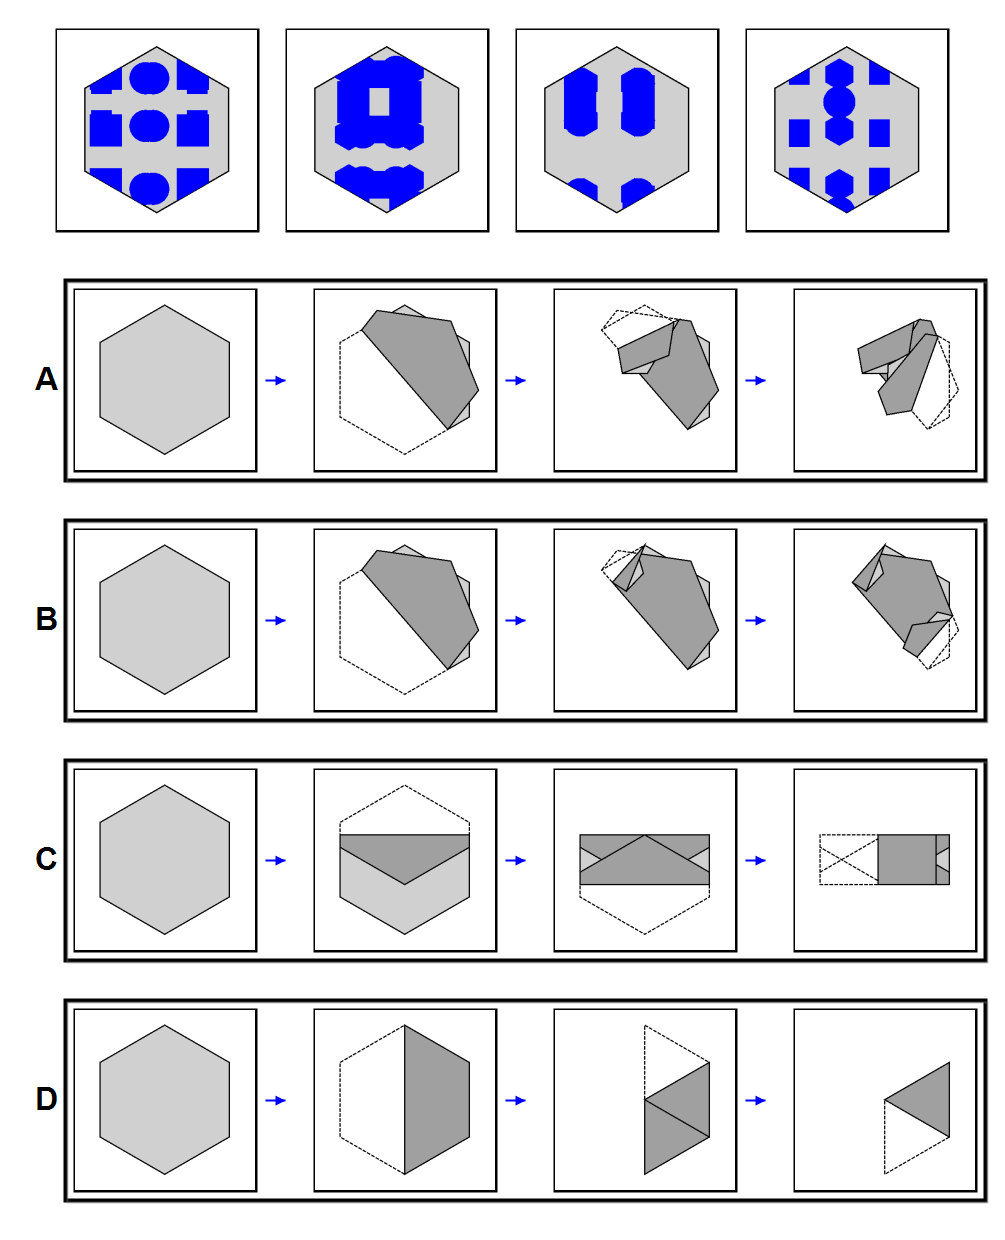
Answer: C